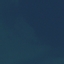
Label: SeaLake